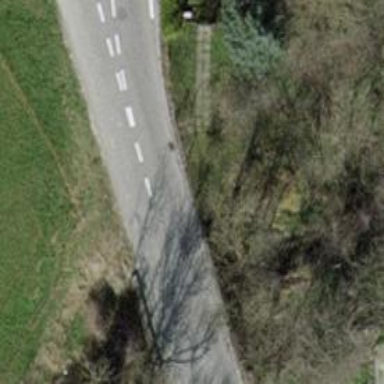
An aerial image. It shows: Unclassified road with bridge.